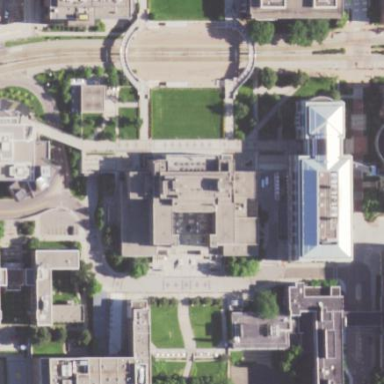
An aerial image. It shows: University building.